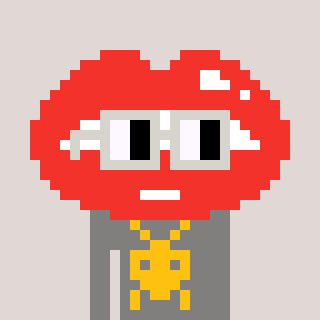
a pixel art character with square light gray glasses, a lips-shaped head and a bluegrey-colored body on a warm background